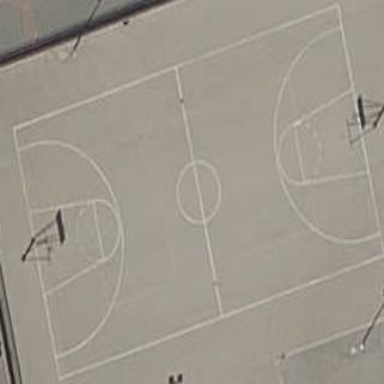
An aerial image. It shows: Basketball court on pitch.